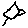
Label: bird